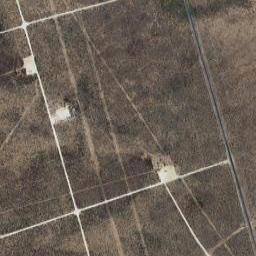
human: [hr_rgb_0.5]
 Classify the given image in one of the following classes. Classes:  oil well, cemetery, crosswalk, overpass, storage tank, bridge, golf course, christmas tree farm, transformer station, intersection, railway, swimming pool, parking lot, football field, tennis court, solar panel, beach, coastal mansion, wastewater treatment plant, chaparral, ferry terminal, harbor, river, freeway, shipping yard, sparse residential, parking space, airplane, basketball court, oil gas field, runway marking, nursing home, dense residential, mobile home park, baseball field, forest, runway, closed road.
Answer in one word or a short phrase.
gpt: oil gas field